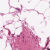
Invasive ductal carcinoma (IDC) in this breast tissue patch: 0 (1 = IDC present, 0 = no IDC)